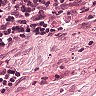
Metastatic tissue present: no